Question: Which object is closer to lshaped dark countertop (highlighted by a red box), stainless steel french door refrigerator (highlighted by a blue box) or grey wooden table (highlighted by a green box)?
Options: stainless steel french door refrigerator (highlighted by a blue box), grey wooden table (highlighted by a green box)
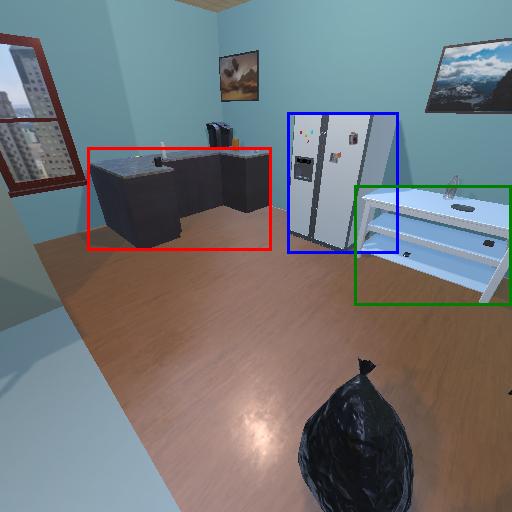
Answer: stainless steel french door refrigerator (highlighted by a blue box)